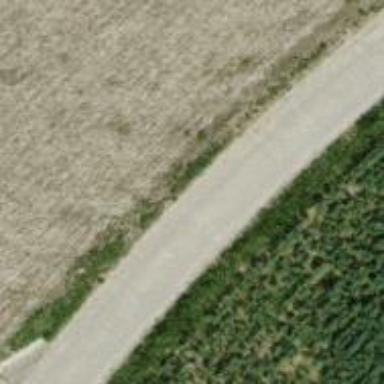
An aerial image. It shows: Well-maintained track road of grade 1.